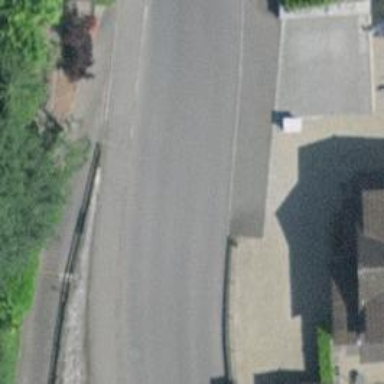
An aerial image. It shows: Kerb barrier.